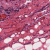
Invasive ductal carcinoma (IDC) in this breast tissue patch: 0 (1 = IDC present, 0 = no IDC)